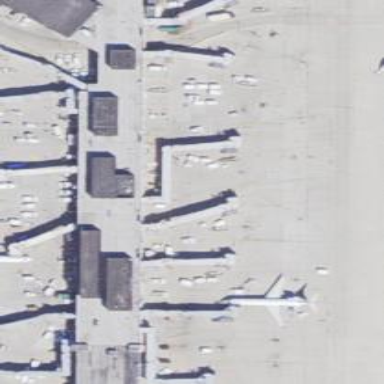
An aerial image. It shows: Airport gate.